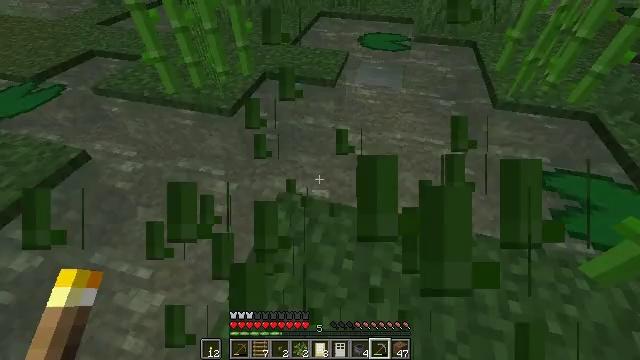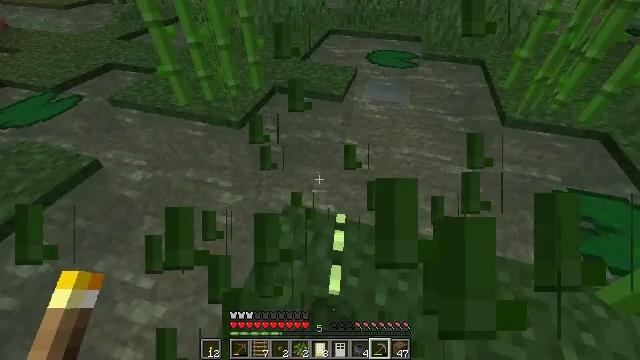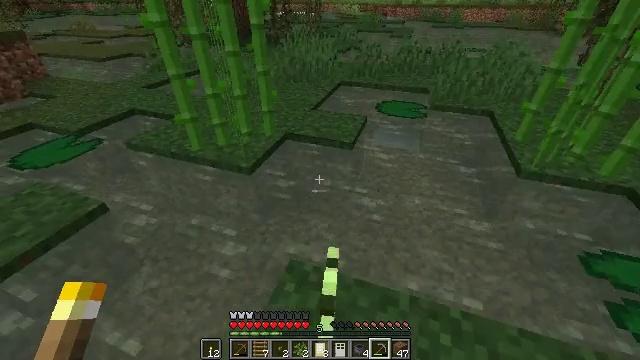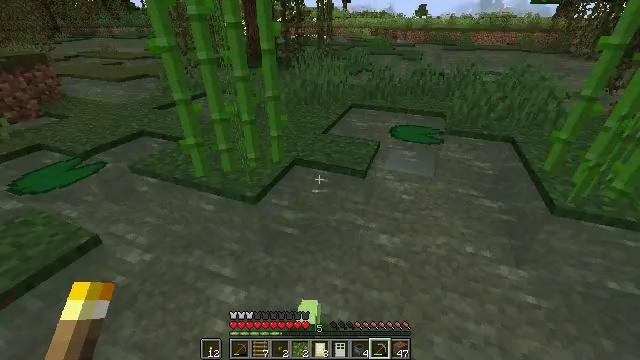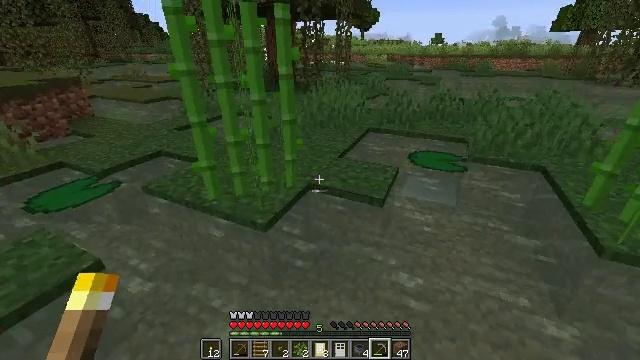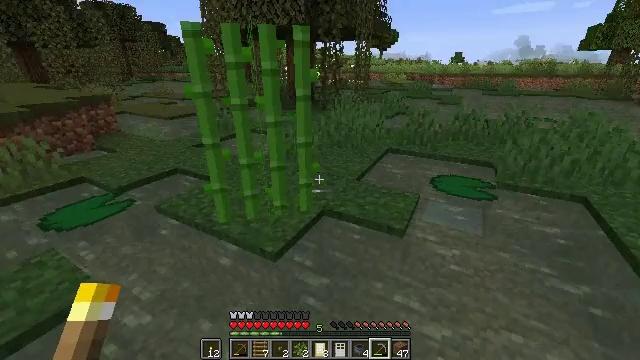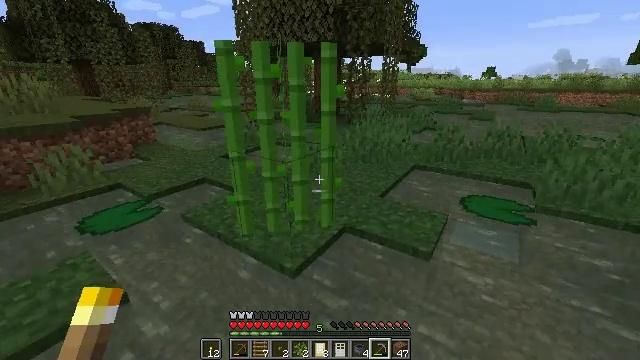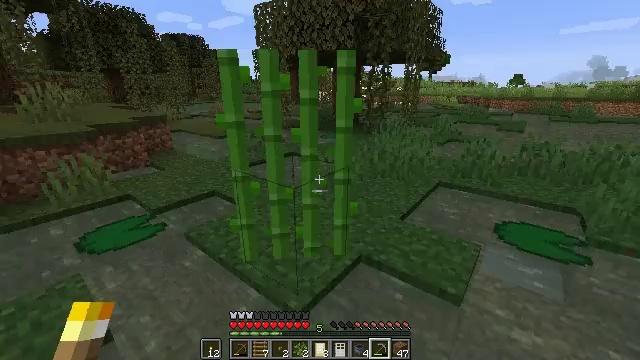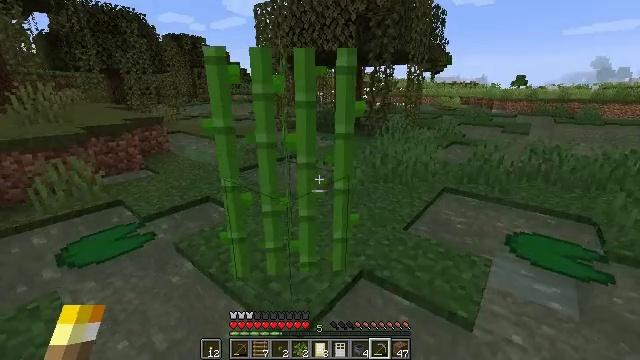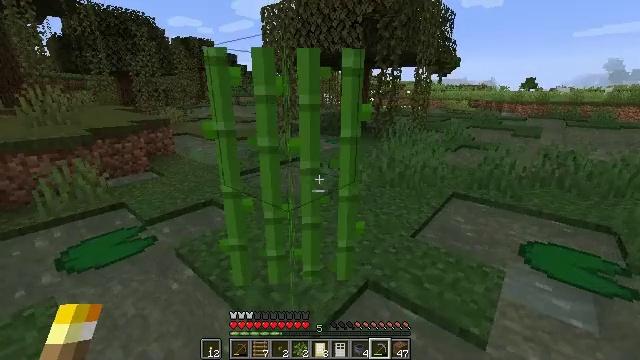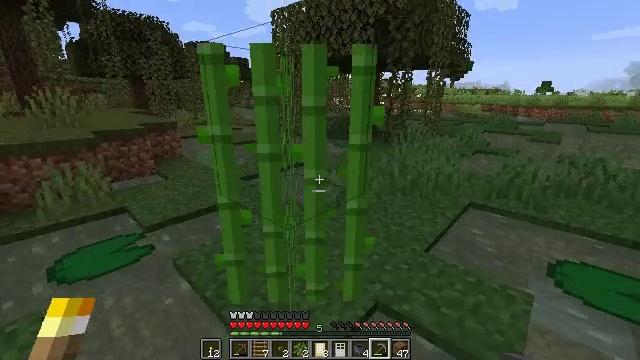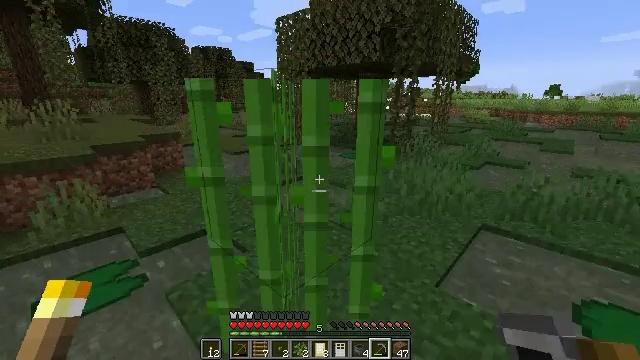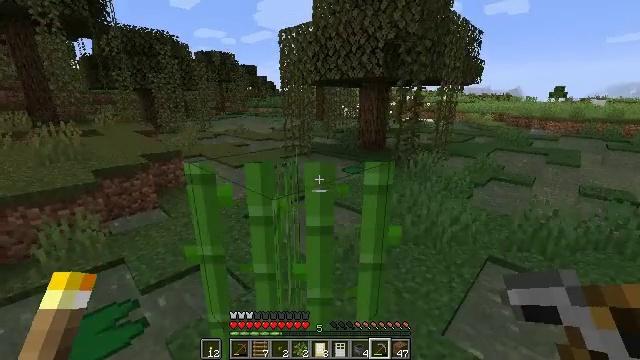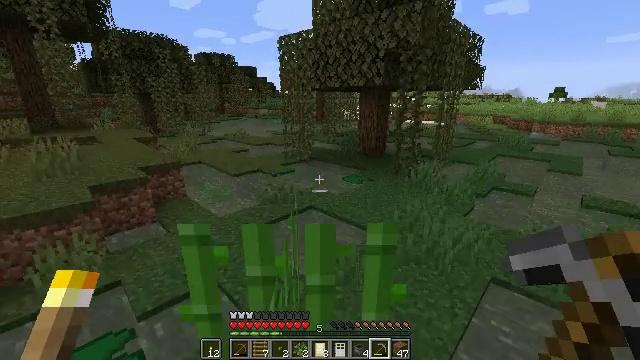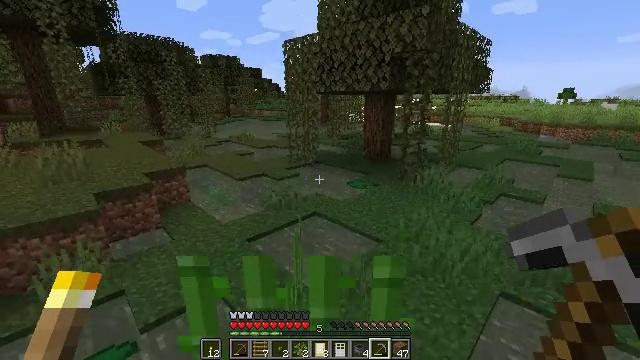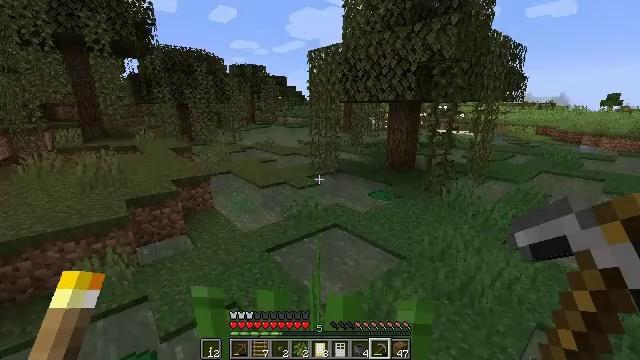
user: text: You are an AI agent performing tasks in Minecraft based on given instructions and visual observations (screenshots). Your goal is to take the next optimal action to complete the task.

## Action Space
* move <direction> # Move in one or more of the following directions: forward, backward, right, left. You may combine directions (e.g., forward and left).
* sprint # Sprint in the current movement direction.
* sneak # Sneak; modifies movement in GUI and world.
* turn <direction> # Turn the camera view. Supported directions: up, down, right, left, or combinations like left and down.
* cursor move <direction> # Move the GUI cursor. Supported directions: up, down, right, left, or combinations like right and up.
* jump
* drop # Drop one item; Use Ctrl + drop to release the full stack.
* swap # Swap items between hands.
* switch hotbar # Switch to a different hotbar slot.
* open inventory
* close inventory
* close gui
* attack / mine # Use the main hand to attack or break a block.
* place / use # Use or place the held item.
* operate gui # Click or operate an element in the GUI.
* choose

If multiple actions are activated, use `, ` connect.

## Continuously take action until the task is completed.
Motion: motion action
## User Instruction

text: Mine the lily pad from the water.
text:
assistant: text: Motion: move forward, turn left and up
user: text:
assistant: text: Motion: move forward, turn left and up
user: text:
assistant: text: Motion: move forward, turn left and up
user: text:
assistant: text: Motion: move forward, turn left and up
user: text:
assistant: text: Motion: move forward, turn left and up
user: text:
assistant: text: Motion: move forward, turn left and up
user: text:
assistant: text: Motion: move forward, turn left and up
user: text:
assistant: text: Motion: move forward
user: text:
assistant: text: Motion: move forward, turn left
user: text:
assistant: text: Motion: move forward, turn left
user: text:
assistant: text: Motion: move forward, turn left, jump
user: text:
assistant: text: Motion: move forward, jump
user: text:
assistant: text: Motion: move forward, jump
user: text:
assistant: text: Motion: move forward, turn left, jump
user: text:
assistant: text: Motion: move forward, turn left and up, jump
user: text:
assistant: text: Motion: move forward
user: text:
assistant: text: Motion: move forward, turn left and down
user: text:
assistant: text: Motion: move forward, turn left and down
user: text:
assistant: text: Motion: move forward, turn left and down
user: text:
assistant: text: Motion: move forward, turn left and down
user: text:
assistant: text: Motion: turn down
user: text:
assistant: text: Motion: turn left and down
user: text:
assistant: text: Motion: turn left and down
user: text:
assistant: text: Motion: turn left and down
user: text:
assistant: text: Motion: turn left
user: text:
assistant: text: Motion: turn left and up
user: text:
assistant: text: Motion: turn left and up
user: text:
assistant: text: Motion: turn left and up
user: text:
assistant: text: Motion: no_op
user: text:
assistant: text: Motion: no_op